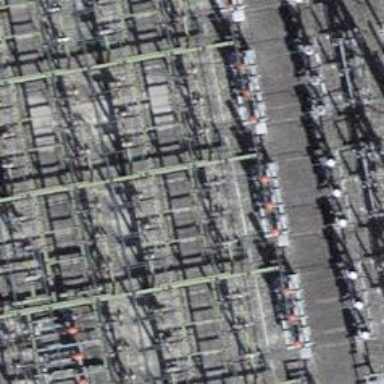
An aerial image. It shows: Busbar power line with 3 cables.